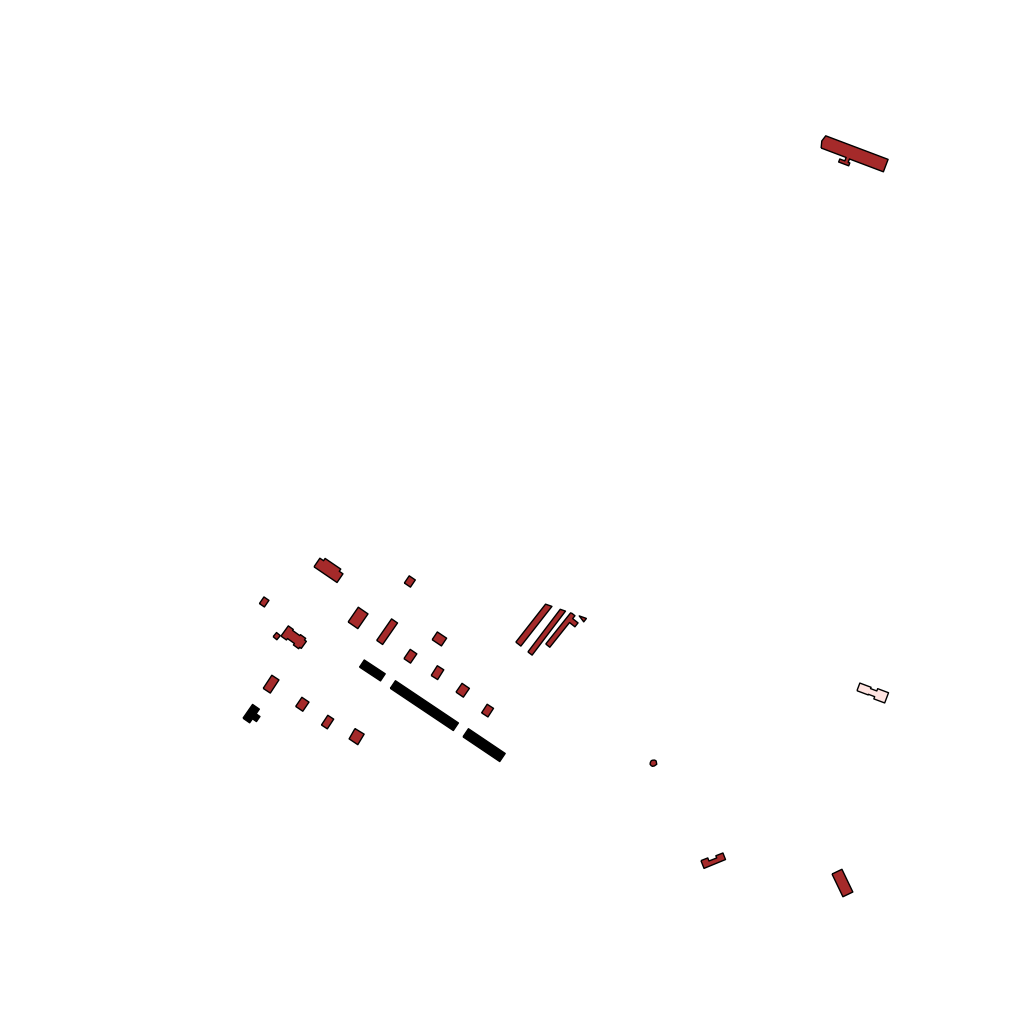
Tags: overhead vector_map, business, industrial, recreation, residential, soviet, individual_rise, low_rise, density_2, Building, Facility, Gas, 1.0 km²